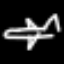
Label: airplane